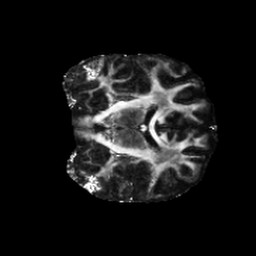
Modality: FA
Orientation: coronal
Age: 30
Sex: female
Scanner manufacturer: siemens
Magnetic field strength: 6.98 T
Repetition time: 7.776 s
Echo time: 0.076 s